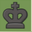
Piece: bK